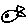
Label: fish